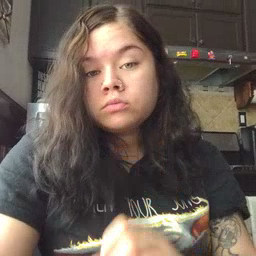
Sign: orange